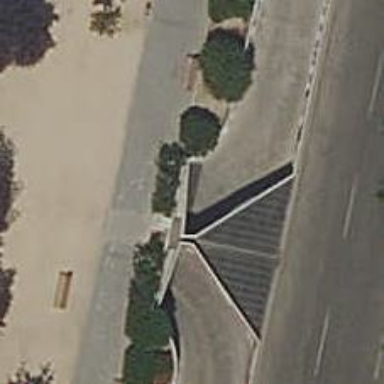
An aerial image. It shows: Parking entrance.